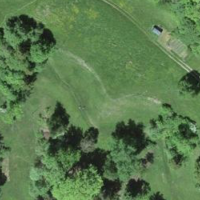
EUNIS habitat code: 24
Species observed at this site:
Cypripedium calceolus
Convallaria majalis
Neottia ovata
Cephalanthera longifolia
Vanessa atalanta